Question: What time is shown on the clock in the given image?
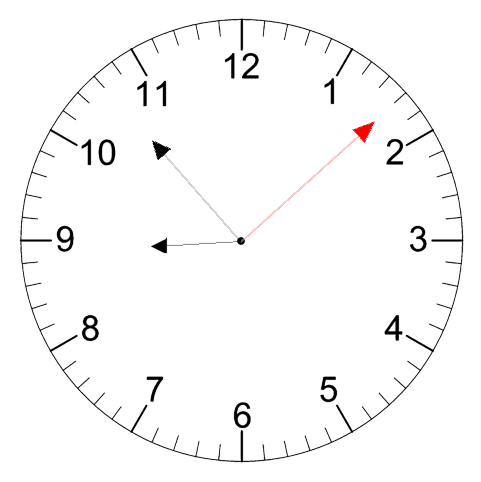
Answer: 08:53:08